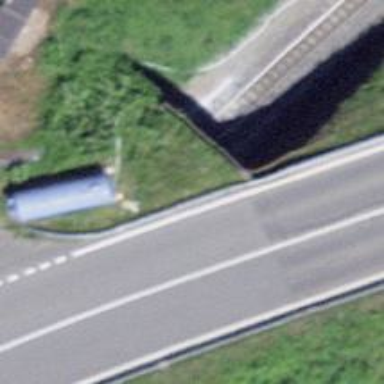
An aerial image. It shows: Narrow gauge railway tunnel with electrified tracks and contact line.